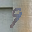
Label: 9